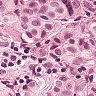
Metastatic tissue present: yes